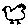
Label: bird